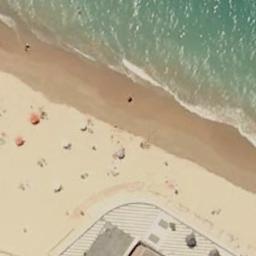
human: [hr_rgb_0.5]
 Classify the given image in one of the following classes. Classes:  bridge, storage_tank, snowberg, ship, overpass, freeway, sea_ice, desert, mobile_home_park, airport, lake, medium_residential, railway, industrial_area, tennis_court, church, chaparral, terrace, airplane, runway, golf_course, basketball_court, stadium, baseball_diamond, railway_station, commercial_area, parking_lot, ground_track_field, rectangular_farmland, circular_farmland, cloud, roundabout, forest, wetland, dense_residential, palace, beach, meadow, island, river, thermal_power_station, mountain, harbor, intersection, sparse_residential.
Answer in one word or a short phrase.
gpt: beach